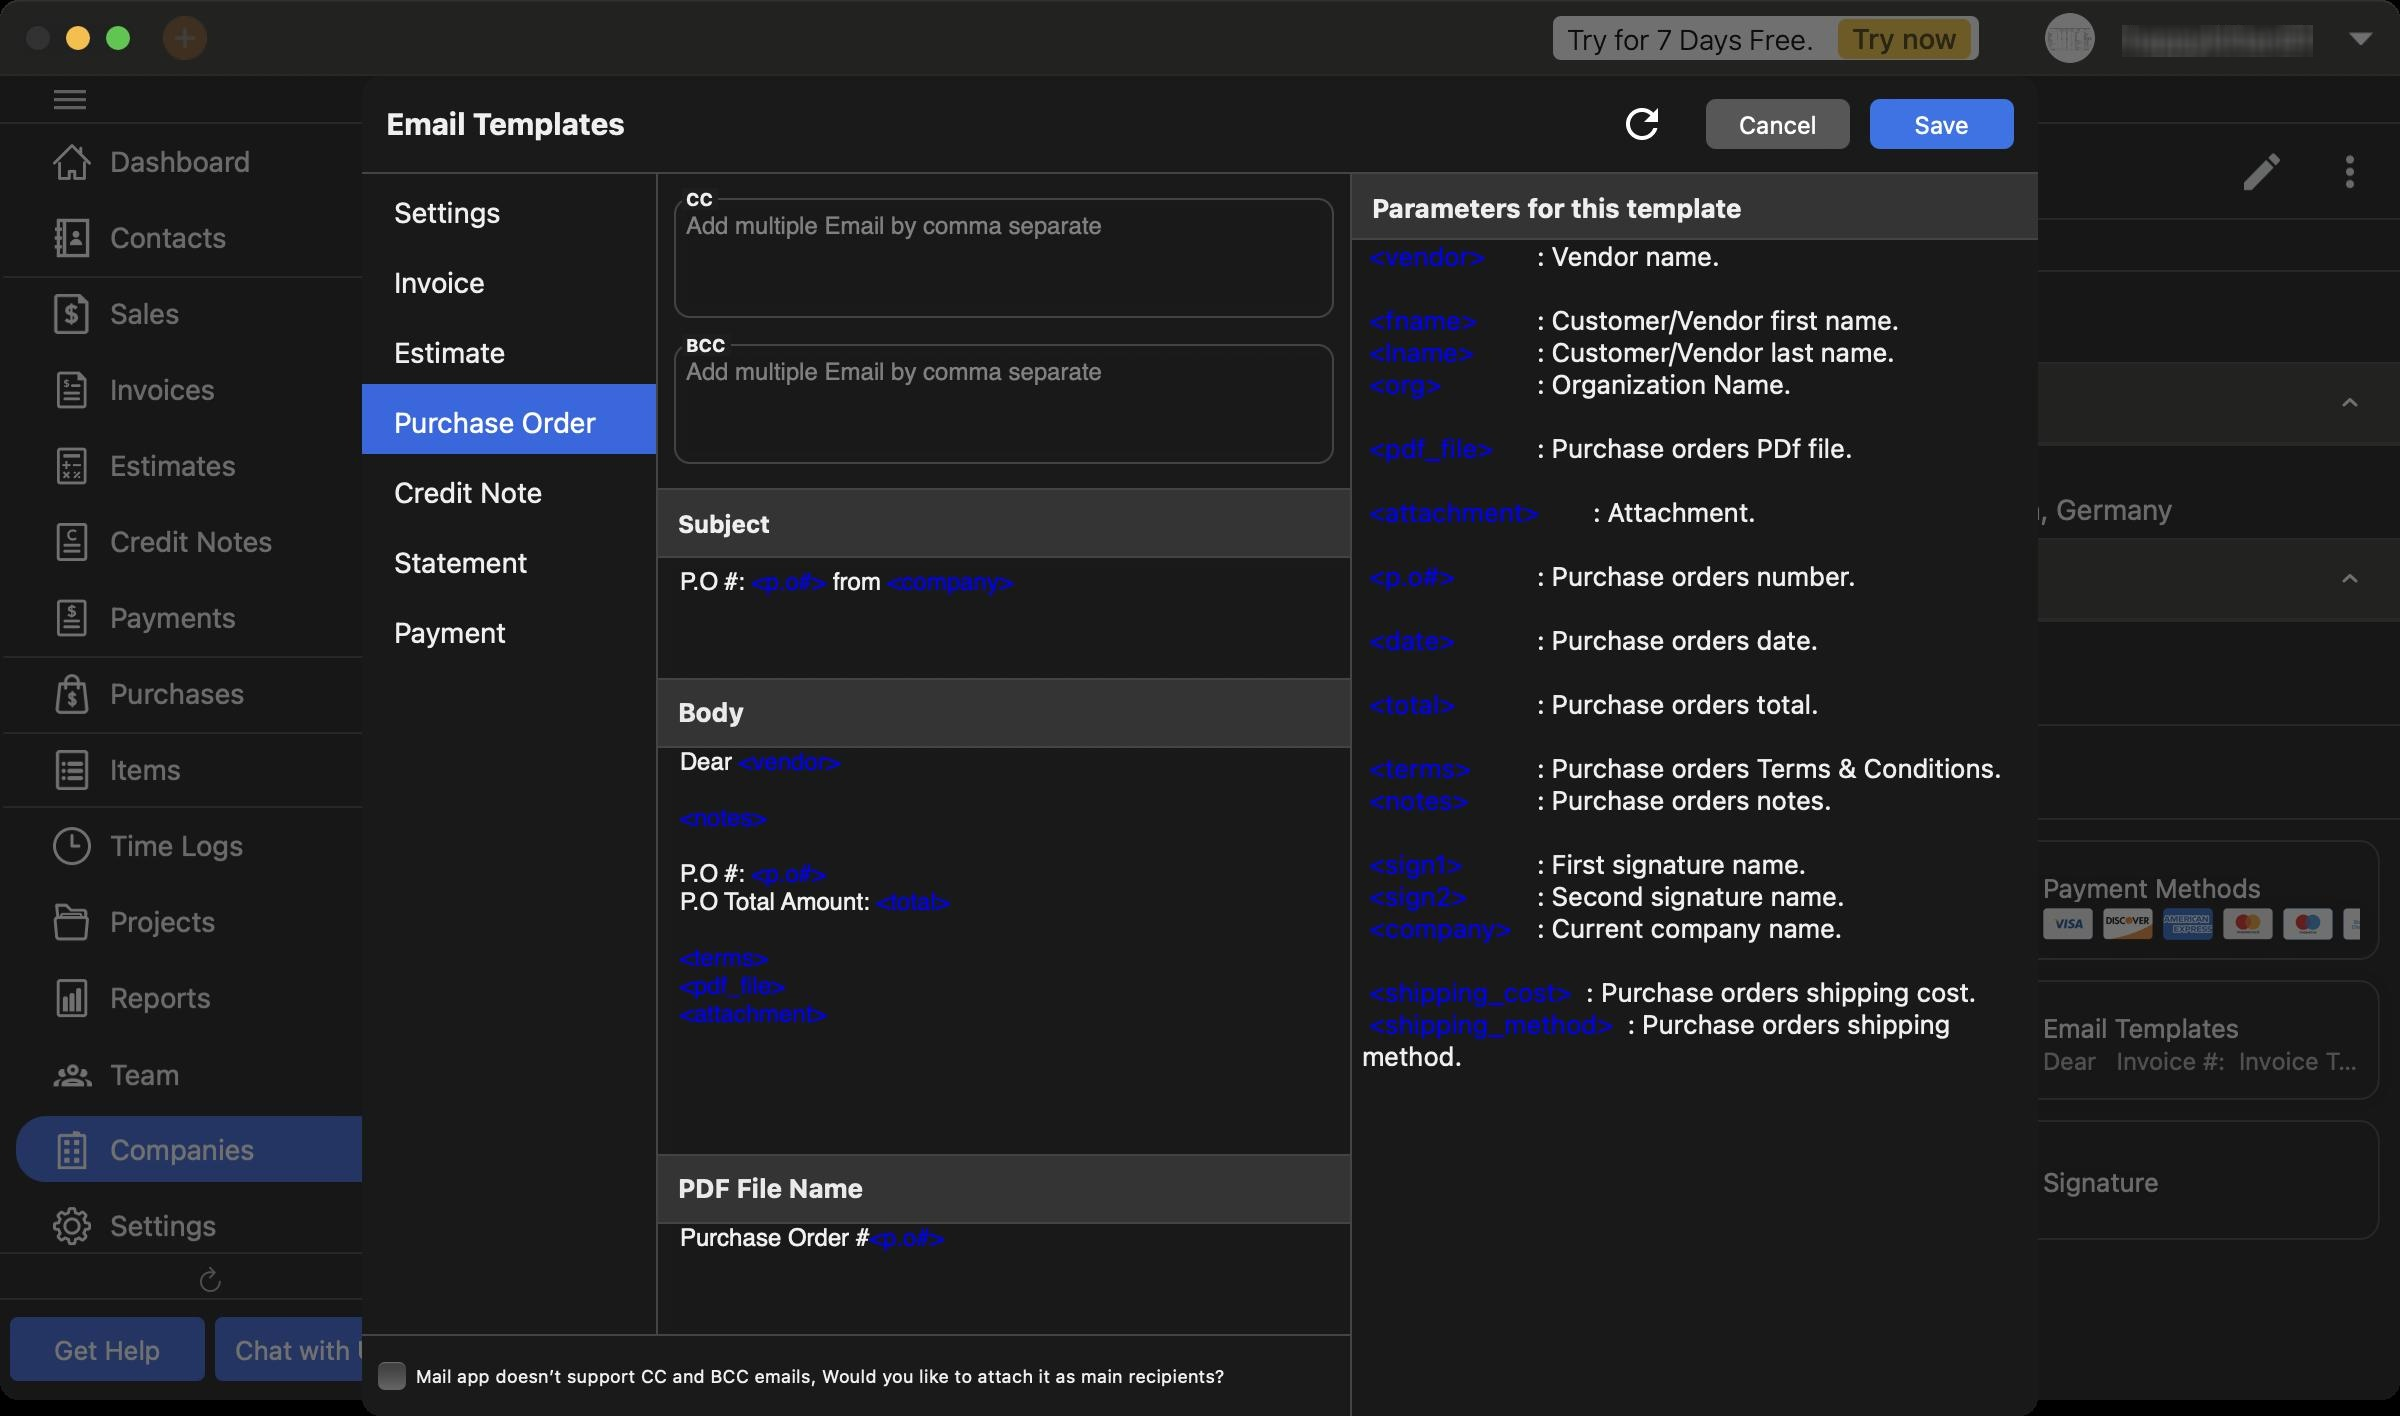
Accessibility tree:
{"name": "Moon_Invoice", "role": "AXWindow", "description": null, "role_description": "standard window", "value": null, "position": "257.00;102.00", "size": "1200;700", "children": [{"name": null, "role": "AXGroup", "description": null, "role_description": "group", "value": null, "position": "0.00;61.00", "size": "210;5", "children": []}, {"name": null, "role": "AXScrollArea", "description": null, "role_description": "scroll area", "value": null, "position": "0.00;62.00", "size": "210;568", "children": [{"name": null, "role": "AXTable", "description": null, "role_description": "table", "value": null, "position": "0.00;62.00", "size": "210;570", "children": [{"name": null, "role": "AXRow", "description": null, "role_description": "table row", "value": null, "position": "0.00;62.00", "size": "210;38", "children": [{"name": null, "role": "AXCell", "description": null, "role_description": "cell", "value": null, "position": "1.00;62.00", "size": "207;38", "children": [{"name": null, "role": "AXGroup", "description": null, "role_description": "group", "value": null, "position": "8.00;64.00", "size": "194;33", "children": [{"name": null, "role": "AXStaticText", "description": null, "role_description": "text", "value": "Dashboard", "position": "53.00;71.00", "size": "143;19", "children": []}, {"name": null, "role": "AXImage", "description": "iconLeft home White", "role_description": "image", "value": null, "position": "26.00;71.00", "size": "20;20", "children": []}]}]}]}, {"name": null, "role": "AXRow", "description": null, "role_description": "table row", "value": null, "position": "0.00;100.00", "size": "210;38", "children": [{"name": null, "role": "AXCell", "description": null, "role_description": "cell", "value": null, "position": "1.00;100.00", "size": "207;38", "children": [{"name": null, "role": "AXGroup", "description": null, "role_description": "group", "value": null, "position": "8.00;102.00", "size": "194;33", "children": [{"name": null, "role": "AXStaticText", "description": null, "role_description": "text", "value": "Contacts", "position": "53.00;109.00", "size": "143;19", "children": []}, {"name": null, "role": "AXImage", "description": "iconLeft contacts White", "role_description": "image", "value": null, "position": "26.00;109.00", "size": "20;20", "children": []}]}]}]}, {"name": null, "role": "AXRow", "description": null, "role_description": "table row", "value": null, "position": "0.00;138.00", "size": "210;38", "children": [{"name": null, "role": "AXCell", "description": null, "role_description": "cell", "value": null, "position": "1.00;138.00", "size": "207;38", "children": [{"name": null, "role": "AXGroup", "description": null, "role_description": "group", "value": null, "position": "-1.00;138.00", "size": "211;1", "children": []}, {"name": null, "role": "AXGroup", "description": null, "role_description": "group", "value": null, "position": "8.00;140.00", "size": "194;33", "children": [{"name": null, "role": "AXStaticText", "description": null, "role_description": "text", "value": "Sales", "position": "53.00;147.00", "size": "143;19", "children": []}, {"name": null, "role": "AXImage", "description": "iconLeft Sales White", "role_description": "image", "value": null, "position": "26.00;147.00", "size": "20;20", "children": []}]}, {"name": null, "role": "AXImage", "description": "up arrow white", "role_description": "image", "value": null, "position": "183.00;144.50", "size": "25;25", "children": []}]}]}, {"name": null, "role": "AXRow", "description": null, "role_description": "table row", "value": null, "position": "0.00;176.00", "size": "210;38", "children": [{"name": null, "role": "AXCell", "description": null, "role_description": "cell", "value": null, "position": "1.00;176.00", "size": "207;38", "children": [{"name": null, "role": "AXGroup", "description": null, "role_description": "group", "value": null, "position": "8.00;178.00", "size": "194;33", "children": [{"name": null, "role": "AXStaticText", "description": null, "role_description": "text", "value": "Invoices", "position": "53.00;185.00", "size": "143;19", "children": []}, {"name": null, "role": "AXImage", "description": "iconLeft invoice White", "role_description": "image", "value": null, "position": "26.00;185.00", "size": "20;20", "children": []}]}]}]}, {"name": null, "role": "AXRow", "description": null, "role_description": "table row", "value": null, "position": "0.00;214.00", "size": "210;38", "children": [{"name": null, "role": "AXCell", "description": null, "role_description": "cell", "value": null, "position": "1.00;214.00", "size": "207;38", "children": [{"name": null, "role": "AXGroup", "description": null, "role_description": "group", "value": null, "position": "8.00;216.00", "size": "194;33", "children": [{"name": null, "role": "AXStaticText", "description": null, "role_description": "text", "value": "Estimates", "position": "53.00;223.00", "size": "143;19", "children": []}, {"name": null, "role": "AXImage", "description": "iconLeft estimate White", "role_description": "image", "value": null, "position": "26.00;223.00", "size": "20;20", "children": []}]}]}]}, {"name": null, "role": "AXRow", "description": null, "role_description": "table row", "value": null, "position": "0.00;252.00", "size": "210;38", "children": [{"name": null, "role": "AXCell", "description": null, "role_description": "cell", "value": null, "position": "1.00;252.00", "size": "207;38", "children": [{"name": null, "role": "AXGroup", "description": null, "role_description": "group", "value": null, "position": "8.00;254.00", "size": "194;33", "children": [{"name": null, "role": "AXStaticText", "description": null, "role_description": "text", "value": "Credit Notes", "position": "53.00;261.00", "size": "143;19", "children": []}, {"name": null, "role": "AXImage", "description": "iconLeft credit notes White", "role_description": "image", "value": null, "position": "26.00;261.00", "size": "20;20", "children": []}]}]}]}, {"name": null, "role": "AXRow", "description": null, "role_description": "table row", "value": null, "position": "0.00;290.00", "size": "210;38", "children": [{"name": null, "role": "AXCell", "description": null, "role_description": "cell", "value": null, "position": "1.00;290.00", "size": "207;38", "children": [{"name": null, "role": "AXGroup", "description": null, "role_description": "group", "value": null, "position": "8.00;292.00", "size": "194;33", "children": [{"name": null, "role": "AXStaticText", "description": null, "role_description": "text", "value": "Payments", "position": "53.00;299.00", "size": "143;19", "children": []}, {"name": null, "role": "AXImage", "description": "iconLeft payments White", "role_description": "image", "value": null, "position": "26.00;299.00", "size": "20;20", "children": []}]}]}]}, {"name": null, "role": "AXRow", "description": null, "role_description": "table row", "value": null, "position": "0.00;328.00", "size": "210;38", "children": [{"name": null, "role": "AXCell", "description": null, "role_description": "cell", "value": null, "position": "1.00;328.00", "size": "207;38", "children": [{"name": null, "role": "AXGroup", "description": null, "role_description": "group", "value": null, "position": "-1.00;328.00", "size": "211;1", "children": []}, {"name": null, "role": "AXGroup", "description": null, "role_description": "group", "value": null, "position": "8.00;330.00", "size": "194;33", "children": [{"name": null, "role": "AXStaticText", "description": null, "role_description": "text", "value": "Purchases", "position": "53.00;337.00", "size": "143;19", "children": []}, {"name": null, "role": "AXImage", "description": "iconLeft Purchases White", "role_description": "image", "value": null, "position": "26.00;337.00", "size": "20;20", "children": []}]}, {"name": null, "role": "AXImage", "description": "down arrow White", "role_description": "image", "value": null, "position": "183.00;334.50", "size": "25;25", "children": []}]}]}, {"name": null, "role": "AXRow", "description": null, "role_description": "table row", "value": null, "position": "0.00;366.00", "size": "210;0", "children": [{"name": null, "role": "AXCell", "description": null, "role_description": "cell", "value": null, "position": "1.00;366.00", "size": "207;0", "children": [{"name": null, "role": "AXGroup", "description": null, "role_description": "group", "value": null, "position": "8.00;368.01", "size": "194;0", "children": [{"name": null, "role": "AXStaticText", "description": null, "role_description": "text", "value": "Purchase Orders", "position": "53.00;375.01", "size": "143;19", "children": []}, {"name": null, "role": "AXImage", "description": "iconLeft purchase order White", "role_description": "image", "value": null, "position": "26.00;375.01", "size": "20;20", "children": []}]}]}]}, {"name": null, "role": "AXRow", "description": null, "role_description": "table row", "value": null, "position": "0.00;366.01", "size": "210;0", "children": [{"name": null, "role": "AXCell", "description": null, "role_description": "cell", "value": null, "position": "1.00;366.01", "size": "207;0", "children": [{"name": null, "role": "AXGroup", "description": null, "role_description": "group", "value": null, "position": "8.00;368.02", "size": "194;0", "children": [{"name": null, "role": "AXStaticText", "description": null, "role_description": "text", "value": "Expenses", "position": "53.00;375.02", "size": "143;19", "children": []}, {"name": null, "role": "AXImage", "description": "iconLeft expenses White", "role_description": "image", "value": null, "position": "26.00;375.02", "size": "20;20", "children": []}]}]}]}, {"name": null, "role": "AXRow", "description": null, "role_description": "table row", "value": null, "position": "0.00;366.02", "size": "210;38", "children": [{"name": null, "role": "AXCell", "description": null, "role_description": "cell", "value": null, "position": "1.00;366.02", "size": "207;38", "children": [{"name": null, "role": "AXGroup", "description": null, "role_description": "group", "value": null, "position": "-1.00;366.02", "size": "211;1", "children": []}, {"name": null, "role": "AXGroup", "description": null, "role_description": "group", "value": null, "position": "8.00;368.02", "size": "194;33", "children": [{"name": null, "role": "AXStaticText", "description": null, "role_description": "text", "value": "Items", "position": "53.00;375.02", "size": "143;19", "children": []}, {"name": null, "role": "AXImage", "description": "iconLeft Items White", "role_description": "image", "value": null, "position": "26.00;375.02", "size": "20;20", "children": []}]}, {"name": null, "role": "AXImage", "description": "down arrow White", "role_description": "image", "value": null, "position": "183.00;372.52", "size": "25;25", "children": []}, {"name": null, "role": "AXGroup", "description": null, "role_description": "group", "value": null, "position": "-1.00;403.02", "size": "211;1", "children": []}]}]}, {"name": null, "role": "AXRow", "description": null, "role_description": "table row", "value": null, "position": "0.00;404.02", "size": "210;0", "children": [{"name": null, "role": "AXCell", "description": null, "role_description": "cell", "value": null, "position": "1.00;404.02", "size": "207;0", "children": [{"name": null, "role": "AXGroup", "description": null, "role_description": "group", "value": null, "position": "8.00;406.03", "size": "194;0", "children": [{"name": null, "role": "AXStaticText", "description": null, "role_description": "text", "value": "Products", "position": "53.00;413.03", "size": "143;19", "children": []}, {"name": null, "role": "AXImage", "description": "iconLeft product White", "role_description": "image", "value": null, "position": "26.00;413.03", "size": "20;20", "children": []}]}]}]}, {"name": null, "role": "AXRow", "description": null, "role_description": "table row", "value": null, "position": "0.00;404.03", "size": "210;0", "children": [{"name": null, "role": "AXCell", "description": null, "role_description": "cell", "value": null, "position": "1.00;404.03", "size": "207;0", "children": [{"name": null, "role": "AXGroup", "description": null, "role_description": "group", "value": null, "position": "8.00;406.04", "size": "194;0", "children": [{"name": null, "role": "AXStaticText", "description": null, "role_description": "text", "value": "Services", "position": "53.00;412.54", "size": "143;19", "children": []}, {"name": null, "role": "AXImage", "description": "iconLeft service White", "role_description": "image", "value": null, "position": "26.00;412.54", "size": "20;20", "children": []}]}, {"name": null, "role": "AXGroup", "description": null, "role_description": "group", "value": null, "position": "-1.00;403.04", "size": "211;1", "children": []}]}]}, {"name": null, "role": "AXRow", "description": null, "role_description": "table row", "value": null, "position": "0.00;404.04", "size": "210;38", "children": [{"name": null, "role": "AXCell", "description": null, "role_description": "cell", "value": null, "position": "1.00;404.04", "size": "207;38", "children": [{"name": null, "role": "AXGroup", "description": null, "role_description": "group", "value": null, "position": "8.00;406.04", "size": "194;33", "children": [{"name": null, "role": "AXStaticText", "description": null, "role_description": "text", "value": "Time Logs", "position": "53.00;413.04", "size": "143;19", "children": []}, {"name": null, "role": "AXImage", "description": "iconLeft timelogs White", "role_description": "image", "value": null, "position": "26.00;413.04", "size": "20;20", "children": []}]}]}]}, {"name": null, "role": "AXRow", "description": null, "role_description": "table row", "value": null, "position": "0.00;442.04", "size": "210;38", "children": [{"name": null, "role": "AXCell", "description": null, "role_description": "cell", "value": null, "position": "1.00;442.04", "size": "207;38", "children": [{"name": null, "role": "AXGroup", "description": null, "role_description": "group", "value": null, "position": "8.00;444.04", "size": "194;33", "children": [{"name": null, "role": "AXStaticText", "description": null, "role_description": "text", "value": "Projects", "position": "53.00;451.04", "size": "143;19", "children": []}, {"name": null, "role": "AXImage", "description": "iconLeft project White", "role_description": "image", "value": null, "position": "26.00;451.04", "size": "20;20", "children": []}]}]}]}, {"name": null, "role": "AXRow", "description": null, "role_description": "table row", "value": null, "position": "0.00;480.04", "size": "210;0", "children": [{"name": null, "role": "AXCell", "description": null, "role_description": "cell", "value": null, "position": "1.00;480.04", "size": "207;0", "children": [{"name": null, "role": "AXGroup", "description": null, "role_description": "group", "value": null, "position": "8.00;482.05", "size": "194;0", "children": [{"name": null, "role": "AXStaticText", "description": null, "role_description": "text", "value": "Taxes", "position": "53.00;488.55", "size": "143;19", "children": []}, {"name": null, "role": "AXImage", "description": "iconLeft taxes White", "role_description": "image", "value": null, "position": "26.00;488.55", "size": "20;20", "children": []}]}]}]}, {"name": null, "role": "AXRow", "description": null, "role_description": "table row", "value": null, "position": "0.00;480.05", "size": "210;38", "children": [{"name": null, "role": "AXCell", "description": null, "role_description": "cell", "value": null, "position": "1.00;480.05", "size": "207;38", "children": [{"name": null, "role": "AXGroup", "description": null, "role_description": "group", "value": null, "position": "8.00;482.05", "size": "194;33", "children": [{"name": null, "role": "AXStaticText", "description": null, "role_description": "text", "value": "Reports", "position": "53.00;489.05", "size": "143;19", "children": []}, {"name": null, "role": "AXImage", "description": "iconLeft report White", "role_description": "image", "value": null, "position": "26.00;489.05", "size": "20;20", "children": []}]}]}]}, {"name": null, "role": "AXRow", "description": null, "role_description": "table row", "value": null, "position": "0.00;518.05", "size": "210;38", "children": [{"name": null, "role": "AXCell", "description": null, "role_description": "cell", "value": null, "position": "1.00;518.05", "size": "207;38", "children": [{"name": null, "role": "AXGroup", "description": null, "role_description": "group", "value": null, "position": "8.00;520.05", "size": "194;33", "children": [{"name": null, "role": "AXStaticText", "description": null, "role_description": "text", "value": "Team", "position": "53.00;527.55", "size": "143;19", "children": []}, {"name": null, "role": "AXImage", "description": "iconLeft team white", "role_description": "image", "value": null, "position": "26.00;527.55", "size": "20;20", "children": []}]}]}]}, {"name": null, "role": "AXRow", "description": null, "role_description": "table row", "value": null, "position": "0.00;556.05", "size": "210;38", "children": [{"name": null, "role": "AXCell", "description": null, "role_description": "cell", "value": null, "position": "1.00;556.05", "size": "207;38", "children": [{"name": null, "role": "AXGroup", "description": null, "role_description": "group", "value": null, "position": "8.00;558.05", "size": "194;33", "children": [{"name": null, "role": "AXStaticText", "description": null, "role_description": "text", "value": "Companies", "position": "53.00;565.05", "size": "143;19", "children": []}, {"name": null, "role": "AXImage", "description": "iconLeft cmpnyInfo White", "role_description": "image", "value": null, "position": "26.00;565.05", "size": "20;20", "children": []}]}]}]}, {"name": null, "role": "AXRow", "description": null, "role_description": "table row", "value": null, "position": "0.00;594.05", "size": "210;38", "children": [{"name": null, "role": "AXCell", "description": null, "role_description": "cell", "value": null, "position": "1.00;594.05", "size": "207;38", "children": [{"name": null, "role": "AXGroup", "description": null, "role_description": "group", "value": null, "position": "8.00;596.05", "size": "194;33", "children": [{"name": null, "role": "AXStaticText", "description": null, "role_description": "text", "value": "Settings", "position": "53.00;603.05", "size": "143;19", "children": []}, {"name": null, "role": "AXImage", "description": "iconLeft setting White", "role_description": "image", "value": null, "position": "26.00;603.05", "size": "20;20", "children": []}]}]}]}, {"name": null, "role": "AXColumn", "description": null, "role_description": "column", "value": null, "position": "0.00;62.00", "size": "210;570", "children": []}]}, {"name": null, "role": "AXScrollBar", "description": null, "role_description": "scroll bar", "value": 0.0, "position": "194.00;62.00", "size": "16;568", "children": [{"name": null, "role": "AXValueIndicator", "description": null, "role_description": "value indicator", "value": 0.0, "position": "198.00;63.00", "size": "12;564", "children": []}, {"name": null, "role": "AXButton", "description": null, "role_description": "increment arrow button", "value": null, "position": "194.00;62.00", "size": "0;0", "children": []}, {"name": null, "role": "AXButton", "description": null, "role_description": "decrement arrow button", "value": null, "position": "194.00;62.00", "size": "0;0", "children": []}, {"name": null, "role": "AXButton", "description": null, "role_description": "increment page button", "value": null, "position": "198.00;627.00", "size": "12;3", "children": []}, {"name": null, "role": "AXButton", "description": null, "role_description": "decrement page button", "value": null, "position": "198.00;62.00", "size": "12;1", "children": []}]}]}, {"name": null, "role": "AXGroup", "description": null, "role_description": "group", "value": null, "position": "0.00;626.00", "size": "210;23", "children": [{"name": "", "role": "AXButton", "description": "refresh", "role_description": "button", "value": null, "position": "85.00;625.00", "size": "40;30", "children": []}, {"name": null, "role": "AXStaticText", "description": null, "role_description": "text", "value": "Label", "position": "0.00;626.00", "size": "210;1", "children": []}]}, {"name": null, "role": "AXGroup", "description": null, "role_description": "group", "value": null, "position": "0.00;649.00", "size": "210;51", "children": [{"name": null, "role": "AXStaticText", "description": null, "role_description": "text", "value": "Label", "position": "0.00;649.00", "size": "210;1", "children": []}, {"name": "Get_Help", "role": "AXButton", "description": null, "role_description": "button", "value": null, "position": "5.00;658.50", "size": "98;32", "children": []}, {"name": "Chat_with_Us", "role": "AXButton", "description": null, "role_description": "button", "value": null, "position": "107.50;658.50", "size": "98;32", "children": []}]}, {"name": null, "role": "AXSplitGroup", "description": null, "role_description": "split group", "value": null, "position": "208.00;62.00", "size": "992;638", "children": [{"name": null, "role": "AXGroup", "description": null, "role_description": "group", "value": null, "position": "208.00;61.00", "size": "251;80", "children": [{"name": null, "role": "AXStaticText", "description": null, "role_description": "text", "value": "Companies", "position": "212.00;75.00", "size": "92;21", "children": []}, {"name": null, "role": "AXGroup", "description": null, "role_description": "group", "value": null, "position": "208.00;110.00", "size": "251;1", "children": []}, {"name": null, "role": "AXGroup", "description": null, "role_description": "group", "value": null, "position": "209.00;111.00", "size": "249;29", "children": [{"name": "Sort_By_Name", "role": "AXMenuButton", "description": null, "role_description": "menu button", "value": null, "position": "209.00;117.50", "size": "102;16", "children": []}]}, {"name": "", "role": "AXButton", "description": null, "role_description": "button", "value": null, "position": "426.00;69.00", "size": "30;32", "children": []}]}, {"name": null, "role": "AXGroup", "description": null, "role_description": "group", "value": null, "position": "208.00;61.00", "size": "1;639", "children": []}, {"name": null, "role": "AXScrollArea", "description": null, "role_description": "scroll area", "value": null, "position": "209.00;141.00", "size": "250;559", "children": [{"name": null, "role": "AXTable", "description": null, "role_description": "table", "value": null, "position": "209.00;141.00", "size": "250;559", "children": [{"name": null, "role": "AXRow", "description": null, "role_description": "table row", "value": null, "position": "209.00;141.00", "size": "250;55", "children": [{"name": null, "role": "AXCell", "description": null, "role_description": "cell", "value": null, "position": "209.00;141.00", "size": "250;55", "children": [{"name": null, "role": "AXImage", "description": "", "role_description": "image", "value": null, "position": "214.00;146.00", "size": "44;44", "children": []}, {"name": null, "role": "AXStaticText", "description": null, "role_description": "text", "value": "happykitten91", "position": "266.00;151.50", "size": "133;17", "children": []}, {"name": null, "role": "AXGroup", "description": null, "role_description": "group", "value": null, "position": "209.00;195.00", "size": "250;1", "children": []}, {"name": null, "role": "AXGroup", "description": null, "role_description": "group", "value": null, "position": "403.00;171.00", "size": "50;18", "children": [{"name": null, "role": "AXStaticText", "description": null, "role_description": "text", "value": "Owner", "position": "401.00;173.00", "size": "54;14", "children": []}]}]}]}, {"name": null, "role": "AXColumn", "description": null, "role_description": "column", "value": null, "position": "209.00;141.00", "size": "250;559", "children": []}]}]}, {"name": null, "role": "AXSplitter", "description": null, "role_description": "splitter", "value": 250.0, "position": "458.00;62.00", "size": "1;638", "children": []}, {"name": null, "role": "AXGroup", "description": null, "role_description": "group", "value": null, "position": "458.00;62.00", "size": "742;48", "children": [{"name": "", "role": "AXButton", "description": null, "role_description": "button", "value": null, "position": "458.00;62.00", "size": "742;47", "children": []}, {"name": null, "role": "AXStaticText", "description": null, "role_description": "text", "value": "happykitten91", "position": "470.00;75.50", "size": "641;21", "children": []}, {"name": null, "role": "AXStaticText", "description": null, "role_description": "text", "value": "Label", "position": "458.00;109.00", "size": "742;1", "children": []}, {"name": "", "role": "AXButton", "description": null, "role_description": "button", "value": null, "position": "1119.00;73.50", "size": "24;25", "children": []}, {"name": "", "role": "AXButton", "description": null, "role_description": "button", "value": null, "position": "1163.00;73.50", "size": "24;25", "children": []}]}, {"name": null, "role": "AXScrollArea", "description": null, "role_description": "scroll area", "value": null, "position": "458.00;110.00", "size": "742;590", "children": [{"name": null, "role": "AXTable", "description": null, "role_description": "table", "value": null, "position": "458.00;-8.00", "size": "742;708", "children": [{"name": null, "role": "AXRow", "description": null, "role_description": "table row", "value": null, "position": "458.00;-8.00", "size": "742;190", "children": [{"name": null, "role": "AXCell", "description": null, "role_description": "cell", "value": null, "position": "458.00;-8.00", "size": "742;190", "children": [{"name": null, "role": "AXImage", "description": "", "role_description": "image", "value": null, "position": "839.50;2.00", "size": "348;75", "children": []}, {"name": null, "role": "AXStaticText", "description": null, "role_description": "text", "value": "Business Name", "position": "468.00;-3.00", "size": "350;14", "children": []}, {"name": null, "role": "AXStaticText", "description": null, "role_description": "text", "value": "happykitten91", "position": "468.00;14.00", "size": "348;20", "children": []}, {"name": null, "role": "AXStaticText", "description": null, "role_description": "text", "value": "Phone", "position": "468.00;93.00", "size": "350;14", "children": []}, {"name": null, "role": "AXStaticText", "description": null, "role_description": "text", "value": "45120678", "position": "468.00;110.00", "size": "348;20", "children": []}, {"name": null, "role": "AXStaticText", "description": null, "role_description": "text", "value": "Mobile", "position": "839.50;93.00", "size": "350;14", "children": []}, {"name": null, "role": "AXStaticText", "description": null, "role_description": "text", "value": "7845201", "position": "839.50;110.00", "size": "348;20", "children": []}, {"name": null, "role": "AXStaticText", "description": null, "role_description": "text", "value": "Fax", "position": "468.00;141.00", "size": "364;14", "children": []}, {"name": null, "role": "AXStaticText", "description": null, "role_description": "text", "value": "", "position": "468.00;158.00", "size": "362;20", "children": []}, {"name": null, "role": "AXStaticText", "description": null, "role_description": "text", "value": "sgrdhgh.con", "position": "837.50;158.00", "size": "350;20", "children": []}, {"name": null, "role": "AXStaticText", "description": null, "role_description": "text", "value": "Label", "position": "458.00;39.00", "size": "358;1", "children": []}, {"name": null, "role": "AXStaticText", "description": null, "role_description": "text", "value": "Email", "position": "468.00;45.00", "size": "350;14", "children": []}, {"name": null, "role": "AXStaticText", "description": null, "role_description": "text", "value": "happykitten91@gmail.com", "position": "468.00;62.00", "size": "348;20", "children": []}, {"name": null, "role": "AXStaticText", "description": null, "role_description": "text", "value": "Label", "position": "458.00;135.00", "size": "358;1", "children": []}, {"name": null, "role": "AXStaticText", "description": null, "role_description": "text", "value": "Label", "position": "458.00;87.00", "size": "742;1", "children": []}, {"name": null, "role": "AXStaticText", "description": null, "role_description": "text", "value": "Label", "position": "828.50;4.50", "size": "1;165", "children": []}, {"name": null, "role": "AXStaticText", "description": null, "role_description": "text", "value": "Label", "position": "839.50;135.00", "size": "360;1", "children": []}, {"name": null, "role": "AXStaticText", "description": null, "role_description": "text", "value": "Website", "position": "837.50;141.00", "size": "352;14", "children": []}, {"name": null, "role": "AXStaticText", "description": null, "role_description": "text", "value": "Label", "position": "458.00;181.00", "size": "742;1", "children": []}]}]}, {"name": null, "role": "AXRow", "description": null, "role_description": "table row", "value": null, "position": "458.00;182.00", "size": "742;40", "children": [{"name": null, "role": "AXCell", "description": null, "role_description": "cell", "value": null, "position": "458.00;182.00", "size": "742;40", "children": [{"name": null, "role": "AXStaticText", "description": null, "role_description": "text", "value": "Address", "position": "468.00;193.50", "size": "56;17", "children": []}, {"name": "", "role": "AXButton", "description": null, "role_description": "button", "value": null, "position": "1165.00;192.00", "size": "20;20", "children": []}, {"name": "", "role": "AXButton", "description": null, "role_description": "button", "value": null, "position": "458.00;182.00", "size": "742;40", "children": []}, {"name": null, "role": "AXGroup", "description": null, "role_description": "group", "value": null, "position": "456.00;221.00", "size": "1200;1", "children": []}, {"name": null, "role": "AXGroup", "description": null, "role_description": "group", "value": null, "position": "456.00;221.00", "size": "1200;1", "children": []}, {"name": null, "role": "AXGroup", "description": null, "role_description": "group", "value": null, "position": "456.00;221.00", "size": "1200;1", "children": []}, {"name": null, "role": "AXGroup", "description": null, "role_description": "group", "value": null, "position": "456.00;221.00", "size": "1200;1", "children": []}, {"name": null, "role": "AXGroup", "description": null, "role_description": "group", "value": null, "position": "456.00;221.00", "size": "1200;1", "children": []}, {"name": null, "role": "AXGroup", "description": null, "role_description": "group", "value": null, "position": "456.00;221.00", "size": "1200;1", "children": []}, {"name": null, "role": "AXGroup", "description": null, "role_description": "group", "value": null, "position": "456.00;221.00", "size": "1200;1", "children": []}, {"name": null, "role": "AXGroup", "description": null, "role_description": "group", "value": null, "position": "456.00;221.00", "size": "1200;1", "children": []}, {"name": null, "role": "AXGroup", "description": null, "role_description": "group", "value": null, "position": "456.00;221.00", "size": "1200;1", "children": []}, {"name": null, "role": "AXGroup", "description": null, "role_description": "group", "value": null, "position": "456.00;221.00", "size": "1200;1", "children": []}, {"name": null, "role": "AXGroup", "description": null, "role_description": "group", "value": null, "position": "456.00;221.00", "size": "1200;1", "children": []}]}]}, {"name": null, "role": "AXRow", "description": null, "role_description": "table row", "value": null, "position": "458.00;222.00", "size": "742;48", "children": [{"name": null, "role": "AXCell", "description": null, "role_description": "cell", "value": null, "position": "458.00;222.00", "size": "742;48", "children": [{"name": null, "role": "AXStaticText", "description": null, "role_description": "text", "value": "Label", "position": "458.00;222.00", "size": "742;1", "children": []}, {"name": null, "role": "AXStaticText", "description": null, "role_description": "text", "value": "Address", "position": "468.00;227.00", "size": "350;15", "children": []}, {"name": null, "role": "AXStaticText", "description": null, "role_description": "text", "value": "sample street, 12, Vienna, Austria", "position": "468.00;245.00", "size": "362;22", "children": []}, {"name": null, "role": "AXStaticText", "description": null, "role_description": "text", "value": "Shipping Address", "position": "839.50;227.00", "size": "350;15", "children": []}, {"name": null, "role": "AXStaticText", "description": null, "role_description": "text", "value": "nonsample street, 10, Berlin, Germany", "position": "839.50;245.00", "size": "348;22", "children": []}, {"name": null, "role": "AXStaticText", "description": null, "role_description": "text", "value": "Label", "position": "828.50;222.00", "size": "1;48", "children": []}, {"name": null, "role": "AXStaticText", "description": null, "role_description": "text", "value": "Label", "position": "458.00;269.00", "size": "742;1", "children": []}]}]}, {"name": null, "role": "AXRow", "description": null, "role_description": "table row", "value": null, "position": "458.00;270.00", "size": "742;40", "children": [{"name": null, "role": "AXCell", "description": null, "role_description": "cell", "value": null, "position": "458.00;270.00", "size": "742;40", "children": [{"name": null, "role": "AXStaticText", "description": null, "role_description": "text", "value": "Settings", "position": "468.00;281.50", "size": "57;17", "children": []}, {"name": "", "role": "AXButton", "description": null, "role_description": "button", "value": null, "position": "1165.00;280.00", "size": "20;20", "children": []}, {"name": "", "role": "AXButton", "description": null, "role_description": "button", "value": null, "position": "458.00;270.00", "size": "742;40", "children": []}, {"name": null, "role": "AXGroup", "description": null, "role_description": "group", "value": null, "position": "456.00;309.00", "size": "1200;1", "children": []}, {"name": null, "role": "AXGroup", "description": null, "role_description": "group", "value": null, "position": "456.00;309.00", "size": "1200;1", "children": []}, {"name": null, "role": "AXGroup", "description": null, "role_description": "group", "value": null, "position": "456.00;309.00", "size": "1200;1", "children": []}, {"name": null, "role": "AXGroup", "description": null, "role_description": "group", "value": null, "position": "456.00;309.00", "size": "1200;1", "children": []}, {"name": null, "role": "AXGroup", "description": null, "role_description": "group", "value": null, "position": "456.00;309.00", "size": "1200;1", "children": []}, {"name": null, "role": "AXGroup", "description": null, "role_description": "group", "value": null, "position": "456.00;309.00", "size": "1200;1", "children": []}, {"name": null, "role": "AXGroup", "description": null, "role_description": "group", "value": null, "position": "456.00;309.00", "size": "1200;1", "children": []}, {"name": null, "role": "AXGroup", "description": null, "role_description": "group", "value": null, "position": "456.00;309.00", "size": "1200;1", "children": []}, {"name": null, "role": "AXGroup", "description": null, "role_description": "group", "value": null, "position": "456.00;309.00", "size": "1200;1", "children": []}, {"name": null, "role": "AXGroup", "description": null, "role_description": "group", "value": null, "position": "456.00;309.00", "size": "1200;1", "children": []}, {"name": null, "role": "AXGroup", "description": null, "role_description": "group", "value": null, "position": "456.00;309.00", "size": "1200;1", "children": []}]}]}, {"name": null, "role": "AXRow", "description": null, "role_description": "table row", "value": null, "position": "458.00;310.00", "size": "742;100", "children": [{"name": null, "role": "AXCell", "description": null, "role_description": "cell", "value": null, "position": "458.00;310.00", "size": "742;100", "children": [{"name": null, "role": "AXStaticText", "description": null, "role_description": "text", "value": "Label", "position": "458.00;310.00", "size": "742;1", "children": []}, {"name": null, "role": "AXStaticText", "description": null, "role_description": "text", "value": "Reg. No", "position": "468.00;320.00", "size": "351;14", "children": []}, {"name": null, "role": "AXStaticText", "description": null, "role_description": "text", "value": "", "position": "468.00;337.00", "size": "349;20", "children": []}, {"name": null, "role": "AXStaticText", "description": null, "role_description": "text", "value": "Tax ID", "position": "839.00;320.00", "size": "351;14", "children": []}, {"name": null, "role": "AXStaticText", "description": null, "role_description": "text", "value": "", "position": "839.00;337.00", "size": "349;20", "children": []}, {"name": null, "role": "AXStaticText", "description": null, "role_description": "text", "value": "Default Due Date", "position": "468.00;368.00", "size": "351;14", "children": []}, {"name": null, "role": "AXStaticText", "description": null, "role_description": "text", "value": "Net on receipt", "position": "468.00;385.00", "size": "349;20", "children": []}, {"name": null, "role": "AXStaticText", "description": null, "role_description": "text", "value": "Financial Year Start", "position": "839.00;368.00", "size": "351;14", "children": []}, {"name": null, "role": "AXStaticText", "description": null, "role_description": "text", "value": "August", "position": "839.00;385.00", "size": "349;20", "children": []}, {"name": null, "role": "AXStaticText", "description": null, "role_description": "text", "value": "Label", "position": "458.00;362.00", "size": "359;1", "children": []}, {"name": null, "role": "AXStaticText", "description": null, "role_description": "text", "value": "Label", "position": "841.00;362.00", "size": "359;1", "children": []}, {"name": null, "role": "AXStaticText", "description": null, "role_description": "text", "value": "Label", "position": "829.00;310.00", "size": "0;100", "children": []}, {"name": null, "role": "AXStaticText", "description": null, "role_description": "text", "value": "Label", "position": "458.00;409.00", "size": "742;1", "children": []}]}]}, {"name": null, "role": "AXRow", "description": null, "role_description": "table row", "value": null, "position": "458.00;410.00", "size": "742;290", "children": [{"name": null, "role": "AXCell", "description": null, "role_description": "cell", "value": null, "position": "458.00;410.00", "size": "742;290", "children": [{"name": null, "role": "AXScrollArea", "description": null, "role_description": "scroll area", "value": null, "position": "458.00;410.00", "size": "742;290", "children": [{"name": null, "role": "AXList", "description": null, "role_description": "collection", "value": null, "position": "458.00;410.00", "size": "742;290", "children": [{"name": null, "role": "AXList", "description": null, "role_description": "section", "value": null, "position": "468.00;420.00", "size": "228;270", "children": [{"name": null, "role": "AXGroup", "description": null, "role_description": "group", "value": null, "position": "468.00;420.00", "size": "228;60", "children": [{"name": null, "role": "AXImage", "description": "cur&format", "role_description": "image", "value": null, "position": "478.00;430.00", "size": "40;40", "children": []}, {"name": null, "role": "AXStaticText", "description": null, "role_description": "text", "value": "Currency & Format", "position": "526.00;435.00", "size": "162;16", "children": []}, {"name": null, "role": "AXStaticText", "description": null, "role_description": "text", "value": "US Dollar (United States)", "position": "526.00;452.00", "size": "162;16", "children": []}]}, {"name": null, "role": "AXGroup", "description": null, "role_description": "group", "value": null, "position": "715.00;420.00", "size": "228;60", "children": [{"name": null, "role": "AXImage", "description": "pdfSetting", "role_description": "image", "value": null, "position": "725.00;430.00", "size": "40;40", "children": []}, {"name": null, "role": "AXStaticText", "description": null, "role_description": "text", "value": "PDF & Print Settings", "position": "773.00;435.00", "size": "162;16", "children": []}, {"name": null, "role": "AXStaticText", "description": null, "role_description": "text", "value": "Default Template", "position": "773.00;452.00", "size": "162;16", "children": []}]}, {"name": null, "role": "AXGroup", "description": null, "role_description": "group", "value": null, "position": "961.50;420.00", "size": "228;60", "children": [{"name": null, "role": "AXImage", "description": "paymentMethod", "role_description": "image", "value": null, "position": "971.50;430.00", "size": "40;40", "children": []}, {"name": null, "role": "AXStaticText", "description": null, "role_description": "text", "value": "Payment Methods", "position": "1019.50;435.00", "size": "162;16", "children": []}, {"name": null, "role": "AXImage", "description": "", "role_description": "image", "value": null, "position": "1021.50;454.00", "size": "25;16", "children": []}, {"name": null, "role": "AXImage", "description": "", "role_description": "image", "value": null, "position": "1051.50;454.00", "size": "25;16", "children": []}, {"name": null, "role": "AXImage", "description": "", "role_description": "image", "value": null, "position": "1081.50;454.00", "size": "25;16", "children": []}, {"name": null, "role": "AXImage", "description": "", "role_description": "image", "value": null, "position": "1111.50;454.00", "size": "25;16", "children": []}, {"name": null, "role": "AXImage", "description": "", "role_description": "image", "value": null, "position": "1141.50;454.00", "size": "25;16", "children": []}, {"name": null, "role": "AXImage", "description": "", "role_description": "image", "value": null, "position": "1171.50;454.00", "size": "25;16", "children": []}, {"name": null, "role": "AXImage", "description": "", "role_description": "image", "value": null, "position": "1201.50;454.00", "size": "25;16", "children": []}, {"name": null, "role": "AXImage", "description": "", "role_description": "image", "value": null, "position": "1231.50;454.00", "size": "25;16", "children": []}, {"name": null, "role": "AXImage", "description": "", "role_description": "image", "value": null, "position": "1261.50;454.00", "size": "25;16", "children": []}, {"name": null, "role": "AXImage", "description": "", "role_description": "image", "value": null, "position": "1291.50;454.00", "size": "25;16", "children": []}, {"name": null, "role": "AXImage", "description": "", "role_description": "image", "value": null, "position": "1321.50;454.00", "size": "25;16", "children": []}, {"name": null, "role": "AXImage", "description": "", "role_description": "image", "value": null, "position": "1351.50;454.00", "size": "25;16", "children": []}, {"name": null, "role": "AXImage", "description": "", "role_description": "image", "value": null, "position": "1381.50;454.00", "size": "25;16", "children": []}, {"name": null, "role": "AXImage", "description": "", "role_description": "image", "value": null, "position": "1411.50;454.00", "size": "25;16", "children": []}, {"name": null, "role": "AXImage", "description": "", "role_description": "image", "value": null, "position": "1441.50;454.00", "size": "25;16", "children": []}]}, {"name": null, "role": "AXGroup", "description": null, "role_description": "group", "value": null, "position": "468.00;490.00", "size": "228;60", "children": [{"name": null, "role": "AXImage", "description": "terms&con", "role_description": "image", "value": null, "position": "478.00;500.00", "size": "40;40", "children": []}, {"name": null, "role": "AXStaticText", "description": null, "role_description": "text", "value": "Terms & Conditions", "position": "526.00;512.00", "size": "162;27", "children": []}, {"name": null, "role": "AXStaticText", "description": null, "role_description": "text", "value": "", "position": "526.00;540.00", "size": "162;16", "children": []}]}, {"name": null, "role": "AXGroup", "description": null, "role_description": "group", "value": null, "position": "715.00;490.00", "size": "228;60", "children": [{"name": null, "role": "AXImage", "description": "taxes", "role_description": "image", "value": null, "position": "725.00;500.00", "size": "40;40", "children": []}, {"name": null, "role": "AXStaticText", "description": null, "role_description": "text", "value": "Taxes", "position": "773.00;512.00", "size": "162;27", "children": []}, {"name": null, "role": "AXStaticText", "description": null, "role_description": "text", "value": "", "position": "773.00;540.00", "size": "162;16", "children": []}]}, {"name": null, "role": "AXGroup", "description": null, "role_description": "group", "value": null, "position": "961.50;490.00", "size": "228;60", "children": [{"name": null, "role": "AXImage", "description": "emailTemp", "role_description": "image", "value": null, "position": "971.50;500.00", "size": "40;40", "children": []}, {"name": null, "role": "AXStaticText", "description": null, "role_description": "text", "value": "Email Templates", "position": "1019.50;505.00", "size": "162;16", "children": []}, {"name": null, "role": "AXStaticText", "description": null, "role_description": "text", "value": "Dear   Invoice #:  Invoice Total Amount:  ", "position": "1019.50;522.00", "size": "162;16", "children": []}]}, {"name": null, "role": "AXGroup", "description": null, "role_description": "group", "value": null, "position": "468.00;560.00", "size": "228;60", "children": [{"name": null, "role": "AXImage", "description": "bankDetails", "role_description": "image", "value": null, "position": "478.00;570.00", "size": "40;40", "children": []}, {"name": null, "role": "AXStaticText", "description": null, "role_description": "text", "value": "Bank Details", "position": "526.00;582.00", "size": "162;27", "children": []}, {"name": null, "role": "AXStaticText", "description": null, "role_description": "text", "value": "", "position": "526.00;610.00", "size": "162;16", "children": []}]}, {"name": null, "role": "AXGroup", "description": null, "role_description": "group", "value": null, "position": "715.00;560.00", "size": "228;60", "children": [{"name": null, "role": "AXImage", "description": "notes", "role_description": "image", "value": null, "position": "725.00;570.00", "size": "40;40", "children": []}, {"name": null, "role": "AXStaticText", "description": null, "role_description": "text", "value": "Notes", "position": "773.00;582.00", "size": "162;27", "children": []}, {"name": null, "role": "AXStaticText", "description": null, "role_description": "text", "value": "", "position": "773.00;610.00", "size": "162;16", "children": []}]}, {"name": null, "role": "AXGroup", "description": null, "role_description": "group", "value": null, "position": "961.50;560.00", "size": "228;60", "children": [{"name": null, "role": "AXImage", "description": "signature", "role_description": "image", "value": null, "position": "971.50;570.00", "size": "40;40", "children": []}, {"name": null, "role": "AXStaticText", "description": null, "role_description": "text", "value": "Signature", "position": "1019.50;582.00", "size": "162;27", "children": []}]}, {"name": null, "role": "AXGroup", "description": null, "role_description": "group", "value": null, "position": "468.00;630.00", "size": "228;60", "children": [{"name": null, "role": "AXImage", "description": "team", "role_description": "image", "value": null, "position": "478.00;640.00", "size": "40;40", "children": []}, {"name": null, "role": "AXStaticText", "description": null, "role_description": "text", "value": "Team", "position": "526.00;645.00", "size": "162;16", "children": []}, {"name": null, "role": "AXStaticText", "description": null, "role_description": "text", "value": "1 Member", "position": "526.00;662.00", "size": "162;16", "children": []}]}]}]}]}]}]}, {"name": null, "role": "AXColumn", "description": null, "role_description": "column", "value": null, "position": "458.00;-8.00", "size": "742;708", "children": []}]}, {"name": null, "role": "AXScrollBar", "description": null, "role_description": "scroll bar", "value": 1.0, "position": "1184.00;110.00", "size": "16;590", "children": [{"name": null, "role": "AXValueIndicator", "description": null, "role_description": "value indicator", "value": 1.0, "position": "1188.00;209.00", "size": "12;490", "children": []}, {"name": null, "role": "AXButton", "description": null, "role_description": "increment arrow button", "value": null, "position": "1184.00;110.00", "size": "0;0", "children": []}, {"name": null, "role": "AXButton", "description": null, "role_description": "decrement arrow button", "value": null, "position": "1184.00;110.00", "size": "0;0", "children": []}, {"name": null, "role": "AXButton", "description": null, "role_description": "increment page button", "value": null, "position": "1188.00;699.00", "size": "12;1", "children": []}, {"name": null, "role": "AXButton", "description": null, "role_description": "decrement page button", "value": null, "position": "1188.00;110.00", "size": "12;99", "children": []}]}]}]}, {"name": "", "role": "AXButton", "description": null, "role_description": "button", "value": null, "position": "27.00;45.00", "size": "16;10", "children": []}, {"name": null, "role": "AXToolbar", "description": null, "role_description": "toolbar", "value": null, "position": "0.00;0.00", "size": "1200;38", "children": [{"name": null, "role": "AXButton", "description": null, "role_description": "button", "value": null, "position": "76.00;0.00", "size": "33;38", "children": []}, {"name": null, "role": "AXGroup", "description": null, "role_description": "group", "value": null, "position": "772.00;0.00", "size": "222;38", "children": [{"name": null, "role": "AXGroup", "description": null, "role_description": "group", "value": null, "position": "776.50;8.00", "size": "213;22", "children": [{"name": null, "role": "AXStaticText", "description": null, "role_description": "text", "value": "Try for 7 Days Free.", "position": "779.50;10.00", "size": "132;18", "children": []}, {"name": null, "role": "AXStaticText", "description": null, "role_description": "text", "value": "Try now", "position": "919.00;9.50", "size": "66;20", "children": []}, {"name": "", "role": "AXButton", "description": null, "role_description": "button", "value": null, "position": "776.50;6.00", "size": "215;24", "children": []}]}]}, {"name": null, "role": "AXGroup", "description": null, "role_description": "group", "value": null, "position": "1018.00;0.00", "size": "178;38", "children": [{"name": null, "role": "AXGroup", "description": null, "role_description": "group", "value": null, "position": "1022.50;1.50", "size": "169;35", "children": [{"name": null, "role": "AXGroup", "description": null, "role_description": "group", "value": null, "position": "1022.50;6.50", "size": "25;25", "children": [{"name": null, "role": "AXImage", "description": "", "role_description": "image", "value": null, "position": "1023.50;7.50", "size": "23;23", "children": []}]}, {"name": null, "role": "AXStaticText", "description": null, "role_description": "text", "value": "happykitten91", "position": "1050.50;10.00", "size": "118;18", "children": []}, {"name": null, "role": "AXImage", "description": "companyDownArrow", "role_description": "image", "value": null, "position": "1169.50;6.50", "size": "20;25", "children": []}, {"name": "", "role": "AXButton", "description": null, "role_description": "button", "value": null, "position": "1022.50;-0.50", "size": "169;37", "children": []}]}]}]}, {"name": null, "role": "AXButton", "description": null, "role_description": "close button", "value": null, "position": "12.00;11.00", "size": "14;16", "children": []}, {"name": null, "role": "AXButton", "description": null, "role_description": "zoom button", "value": null, "position": "52.00;11.00", "size": "14;16", "children": [{"name": null, "role": "AXGroup", "description": null, "role_description": "group", "value": null, "position": "52.00;11.00", "size": "14;16", "children": [{"name": null, "role": "AXGroup", "description": null, "role_description": "group", "value": null, "position": "52.00;11.00", "size": "14;16", "children": []}]}]}, {"name": null, "role": "AXButton", "description": null, "role_description": "minimize button", "value": null, "position": "32.00;11.00", "size": "14;16", "children": []}, {"name": null, "role": "AXSheet", "description": null, "role_description": "sheet", "value": null, "position": "181.00;38.00", "size": "838;670", "children": [{"name": null, "role": "AXGroup", "description": null, "role_description": "group", "value": null, "position": "181.00;38.00", "size": "838;670", "children": [{"name": null, "role": "AXGroup", "description": null, "role_description": "group", "value": null, "position": "180.00;37.00", "size": "840;50", "children": [{"name": null, "role": "AXStaticText", "description": null, "role_description": "text", "value": "Email Templates", "position": "191.00;52.50", "size": "124;19", "children": []}, {"name": "Save", "role": "AXButton", "description": null, "role_description": "button", "value": null, "position": "935.00;49.50", "size": "72;25", "children": []}, {"name": "", "role": "AXButton", "description": null, "role_description": "button", "value": null, "position": "809.00;50.00", "size": "24;24", "children": []}, {"name": "Cancel", "role": "AXButton", "description": null, "role_description": "button", "value": null, "position": "853.00;49.50", "size": "72;25", "children": []}]}, {"name": null, "role": "AXGroup", "description": null, "role_description": "group", "value": null, "position": "675.00;86.00", "size": "345;623", "children": [{"name": null, "role": "AXGroup", "description": null, "role_description": "group", "value": null, "position": "675.00;86.00", "size": "345;35", "children": [{"name": null, "role": "AXStaticText", "description": null, "role_description": "text", "value": "Parameters for this template", "position": "684.00;95.00", "size": "189;17", "children": []}, {"name": null, "role": "AXGroup", "description": null, "role_description": "group", "value": null, "position": "674.00;119.00", "size": "1200;1", "children": []}]}, {"name": null, "role": "AXScrollArea", "description": null, "role_description": "scroll area", "value": null, "position": "676.00;120.00", "size": "343;588", "children": [{"name": null, "role": "AXTextArea", "description": null, "role_description": "text entry area", "value": " <vendor>   \t : Vendor name. \n\n <fname>    \t : Customer/Vendor first name.\n <lname>    \t : Customer/Vendor last name.\n <org>         \t : Organization Name. \n\n <pdf_file> \t : Purchase orders PDf file. \n\n <attachment> \t : Attachment. \n\n <p.o#>     \t : Purchase orders number. \n\n <date>     \t : Purchase orders date. \n\n <total>    \t : Purchase orders total. \n\n <terms>   \t : Purchase orders Terms & Conditions. \n <notes>    \t : Purchase orders notes.\n\n <sign1>    \t : First signature name.\n <sign2>    \t : Second signature name. \n <company>  \t : Current company name.\n\n <shipping_cost>  : Purchase orders shipping cost.\n <shipping_method>  : Purchase orders shipping method.", "position": "676.00;120.00", "size": "343;588", "children": []}]}]}, {"name": null, "role": "AXGroup", "description": null, "role_description": "group", "value": null, "position": "328.00;86.00", "size": "348;582", "children": [{"name": null, "role": "AXGroup", "description": null, "role_description": "group", "value": null, "position": "337.00;99.00", "size": "330;60", "children": [{"name": null, "role": "AXScrollArea", "description": null, "role_description": "scroll area", "value": null, "position": "343.00;105.00", "size": "318;48", "children": [{"name": null, "role": "AXTextArea", "description": null, "role_description": "text entry area", "value": "", "position": "343.00;105.00", "size": "318;48", "children": []}]}]}, {"name": null, "role": "AXStaticText", "description": null, "role_description": "text", "value": "CC", "position": "341.00;94.00", "size": "18;11", "children": []}, {"name": null, "role": "AXGroup", "description": null, "role_description": "group", "value": null, "position": "337.00;172.00", "size": "330;60", "children": [{"name": null, "role": "AXScrollArea", "description": null, "role_description": "scroll area", "value": null, "position": "343.00;178.00", "size": "318;48", "children": [{"name": null, "role": "AXTextArea", "description": null, "role_description": "text entry area", "value": "", "position": "343.00;178.00", "size": "318;48", "children": []}]}]}, {"name": null, "role": "AXStaticText", "description": null, "role_description": "text", "value": "BCC", "position": "341.00;167.00", "size": "24;11", "children": []}, {"name": null, "role": "AXGroup", "description": null, "role_description": "group", "value": null, "position": "328.00;244.00", "size": "348;35", "children": [{"name": null, "role": "AXStaticText", "description": null, "role_description": "text", "value": "Subject", "position": "337.00;253.50", "size": "50;16", "children": []}]}, {"name": null, "role": "AXScrollArea", "description": null, "role_description": "scroll area", "value": null, "position": "335.00;284.00", "size": "341;55", "children": [{"name": null, "role": "AXTextArea", "description": null, "role_description": "text entry area", "value": "P.O #: <p.o#> from <company>", "position": "335.00;284.00", "size": "341;55", "children": []}]}, {"name": null, "role": "AXGroup", "description": null, "role_description": "group", "value": null, "position": "328.00;339.00", "size": "348;35", "children": [{"name": null, "role": "AXStaticText", "description": null, "role_description": "text", "value": "Body", "position": "337.00;347.00", "size": "37;17", "children": []}]}, {"name": null, "role": "AXScrollArea", "description": null, "role_description": "scroll area", "value": null, "position": "335.00;374.00", "size": "341;203", "children": [{"name": null, "role": "AXTextArea", "description": null, "role_description": "text entry area", "value": "Dear <vendor> \n\n<notes> \n\nP.O #: <p.o#> \nP.O Total Amount: <total> \n\n<terms>\n<pdf_file>\n<attachment>", "position": "335.00;374.00", "size": "341;203", "children": []}]}, {"name": null, "role": "AXGroup", "description": null, "role_description": "group", "value": null, "position": "328.00;577.00", "size": "348;35", "children": [{"name": null, "role": "AXStaticText", "description": null, "role_description": "text", "value": "PDF File Name", "position": "337.00;585.00", "size": "97;17", "children": []}]}, {"name": null, "role": "AXScrollArea", "description": null, "role_description": "scroll area", "value": null, "position": "335.00;612.00", "size": "341;55", "children": [{"name": null, "role": "AXTextArea", "description": null, "role_description": "text entry area", "value": "Purchase Order #<p.o#>", "position": "335.00;612.00", "size": "341;55", "children": []}]}]}, {"name": null, "role": "AXGroup", "description": null, "role_description": "group", "value": null, "position": "180.00;86.00", "size": "149;582", "children": [{"name": null, "role": "AXScrollArea", "description": null, "role_description": "scroll area", "value": null, "position": "180.00;86.00", "size": "149;582", "children": [{"name": null, "role": "AXTable", "description": null, "role_description": "table", "value": null, "position": "181.00;87.00", "size": "147;580", "children": [{"name": null, "role": "AXRow", "description": null, "role_description": "table row", "value": null, "position": "181.00;87.00", "size": "147;35", "children": [{"name": null, "role": "AXCell", "description": null, "role_description": "cell", "value": null, "position": "181.00;87.00", "size": "147;35", "children": [{"name": null, "role": "AXStaticText", "description": null, "role_description": "text", "value": "Settings", "position": "195.00;96.50", "size": "129;18", "children": []}]}]}, {"name": null, "role": "AXRow", "description": null, "role_description": "table row", "value": null, "position": "181.00;122.00", "size": "147;35", "children": [{"name": null, "role": "AXCell", "description": null, "role_description": "cell", "value": null, "position": "181.00;122.00", "size": "147;35", "children": [{"name": null, "role": "AXStaticText", "description": null, "role_description": "text", "value": "Invoice", "position": "195.00;131.50", "size": "129;18", "children": []}]}]}, {"name": null, "role": "AXRow", "description": null, "role_description": "table row", "value": null, "position": "181.00;157.00", "size": "147;35", "children": [{"name": null, "role": "AXCell", "description": null, "role_description": "cell", "value": null, "position": "181.00;157.00", "size": "147;35", "children": [{"name": null, "role": "AXStaticText", "description": null, "role_description": "text", "value": "Estimate", "position": "195.00;166.50", "size": "129;18", "children": []}]}]}, {"name": null, "role": "AXRow", "description": null, "role_description": "table row", "value": null, "position": "181.00;192.00", "size": "147;35", "children": [{"name": null, "role": "AXCell", "description": null, "role_description": "cell", "value": null, "position": "181.00;192.00", "size": "147;35", "children": [{"name": null, "role": "AXStaticText", "description": null, "role_description": "text", "value": "Purchase Order", "position": "195.00;201.50", "size": "129;18", "children": []}]}]}, {"name": null, "role": "AXRow", "description": null, "role_description": "table row", "value": null, "position": "181.00;227.00", "size": "147;35", "children": [{"name": null, "role": "AXCell", "description": null, "role_description": "cell", "value": null, "position": "181.00;227.00", "size": "147;35", "children": [{"name": null, "role": "AXStaticText", "description": null, "role_description": "text", "value": "Credit Note", "position": "195.00;236.50", "size": "129;18", "children": []}]}]}, {"name": null, "role": "AXRow", "description": null, "role_description": "table row", "value": null, "position": "181.00;262.00", "size": "147;35", "children": [{"name": null, "role": "AXCell", "description": null, "role_description": "cell", "value": null, "position": "181.00;262.00", "size": "147;35", "children": [{"name": null, "role": "AXStaticText", "description": null, "role_description": "text", "value": "Statement", "position": "195.00;271.50", "size": "129;18", "children": []}]}]}, {"name": null, "role": "AXRow", "description": null, "role_description": "table row", "value": null, "position": "181.00;297.00", "size": "147;35", "children": [{"name": null, "role": "AXCell", "description": null, "role_description": "cell", "value": null, "position": "181.00;297.00", "size": "147;35", "children": [{"name": null, "role": "AXStaticText", "description": null, "role_description": "text", "value": "Payment", "position": "195.00;306.50", "size": "129;18", "children": []}]}]}, {"name": null, "role": "AXColumn", "description": null, "role_description": "column", "value": null, "position": "181.00;87.00", "size": "147;580", "children": []}]}]}]}, {"name": null, "role": "AXGroup", "description": null, "role_description": "group", "value": null, "position": "181.00;668.00", "size": "494;40", "children": [{"name": "", "role": "AXCheckBox", "description": null, "role_description": "checkbox", "value": 0, "position": "187.00;679.00", "size": "18;18", "children": []}, {"name": null, "role": "AXStaticText", "description": null, "role_description": "text", "value": "Mail app doesn’t support CC and BCC emails, Would you like to attach it as main recipients?", "position": "206.00;682.50", "size": "466;11", "children": []}]}]}]}]}